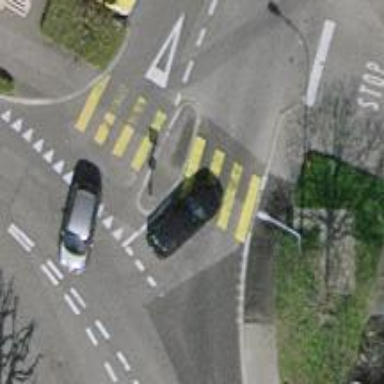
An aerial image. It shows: Uncontrolled crossing with pedestrian island.